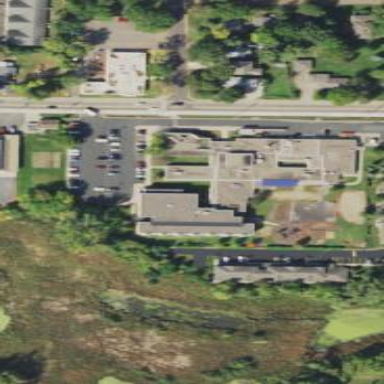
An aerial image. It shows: School building.